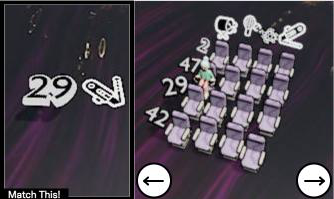
Task: seats
Answer: no